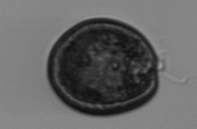
Label: Prorocentrum